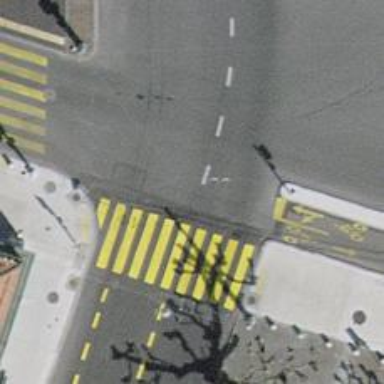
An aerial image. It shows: Unclassified road with asphalt surface. There are trolley wires overhead.